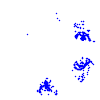
Particle: pion